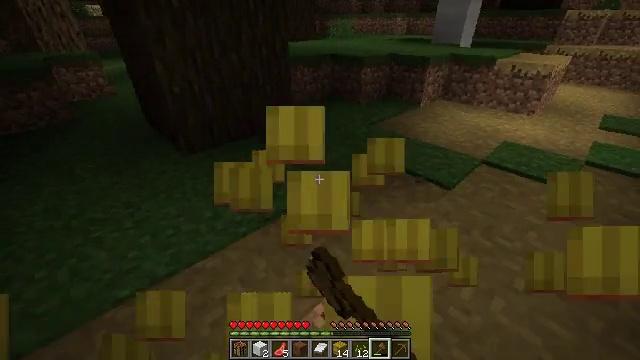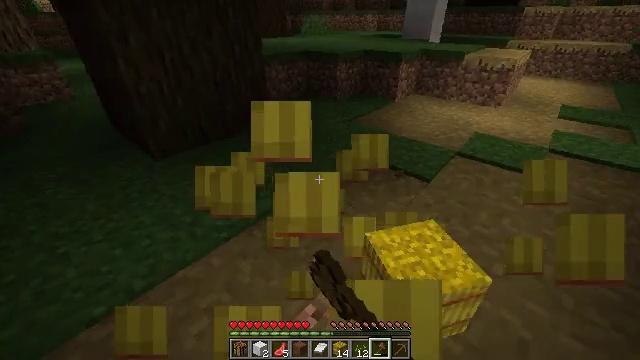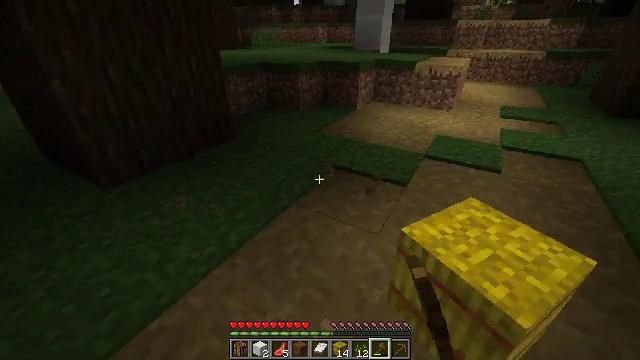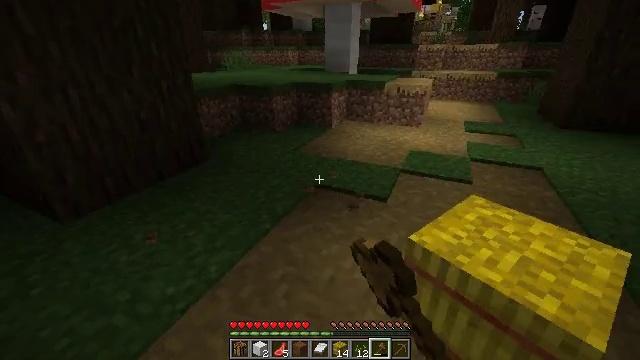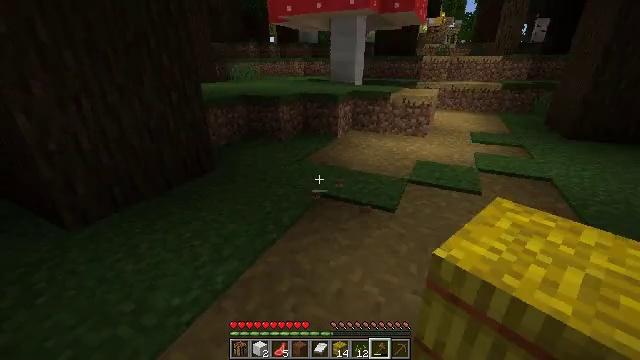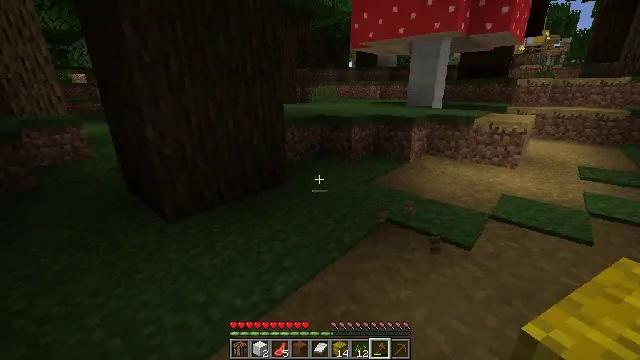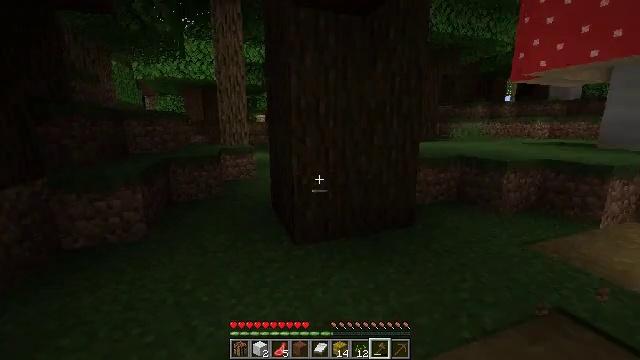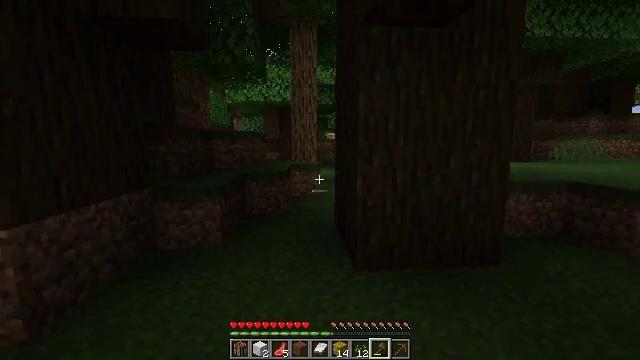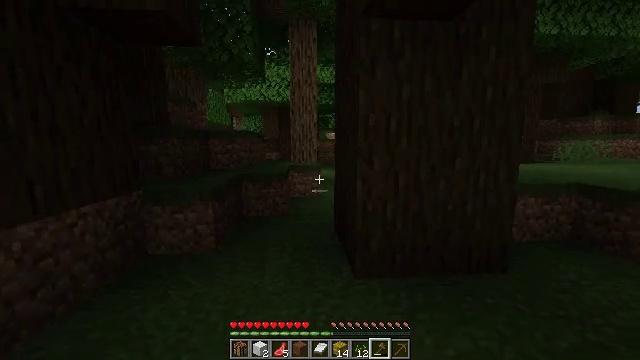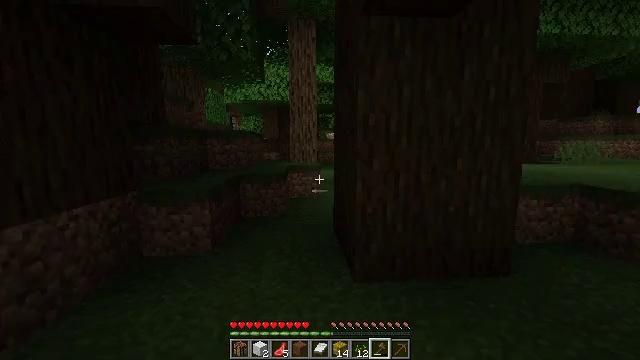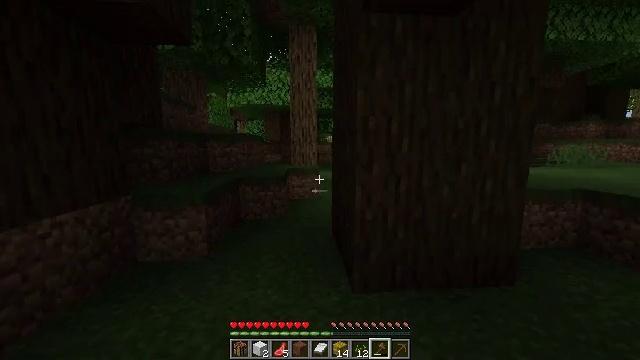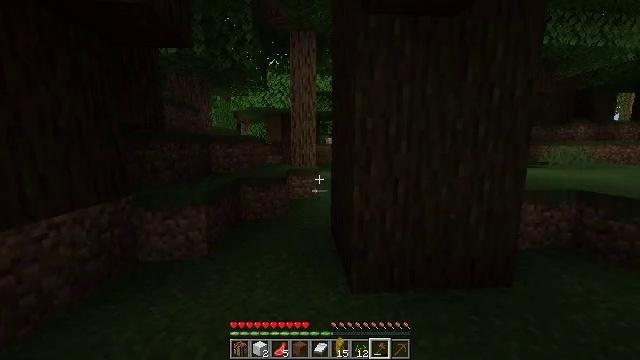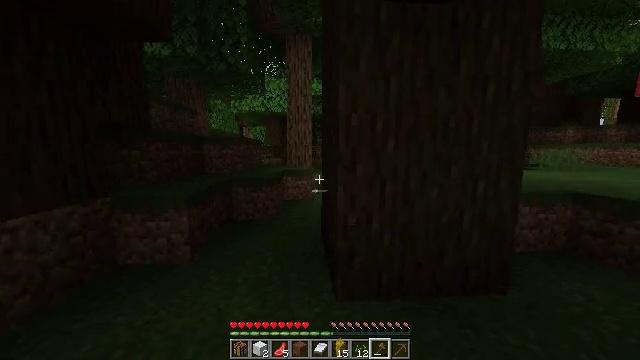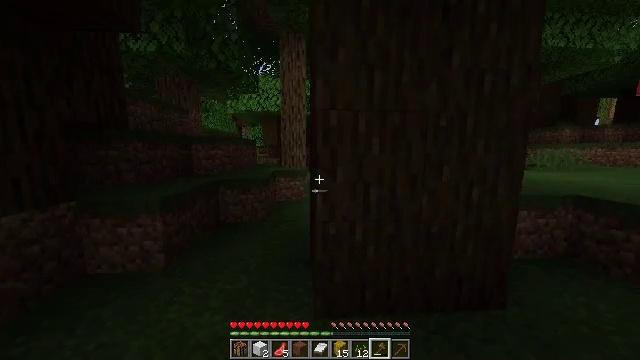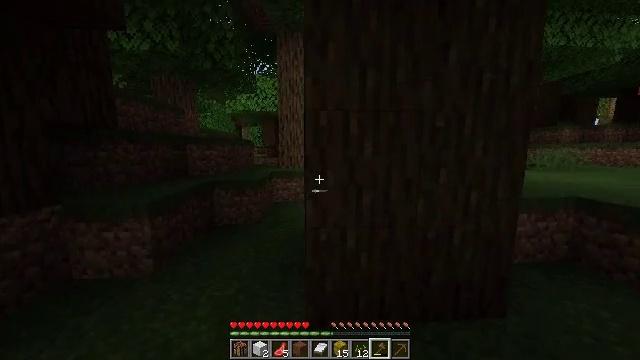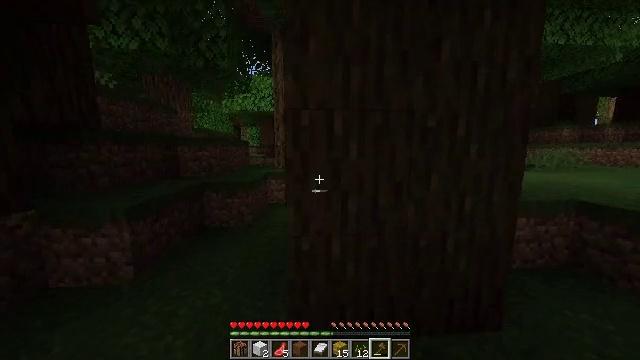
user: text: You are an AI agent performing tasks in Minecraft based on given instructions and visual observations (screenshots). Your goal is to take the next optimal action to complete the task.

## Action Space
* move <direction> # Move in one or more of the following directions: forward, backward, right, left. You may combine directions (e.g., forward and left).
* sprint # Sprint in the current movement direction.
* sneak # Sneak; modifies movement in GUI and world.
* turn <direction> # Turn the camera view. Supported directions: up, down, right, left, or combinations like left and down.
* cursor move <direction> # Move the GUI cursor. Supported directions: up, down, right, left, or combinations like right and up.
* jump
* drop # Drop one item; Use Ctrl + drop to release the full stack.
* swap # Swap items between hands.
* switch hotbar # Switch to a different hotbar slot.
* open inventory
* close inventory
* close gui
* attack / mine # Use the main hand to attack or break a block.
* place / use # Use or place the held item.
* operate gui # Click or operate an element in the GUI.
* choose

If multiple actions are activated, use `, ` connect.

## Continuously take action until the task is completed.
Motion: motion action
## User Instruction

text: Attack the stonecutter to pick it up.
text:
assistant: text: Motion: move forward and move left, turn right, attack / mine
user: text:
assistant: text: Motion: turn right and up, attack / mine
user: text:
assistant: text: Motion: turn right and up, attack / mine
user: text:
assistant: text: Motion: turn up
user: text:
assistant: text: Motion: move forward, turn left and up
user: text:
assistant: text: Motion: move forward, turn left and up
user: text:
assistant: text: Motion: move forward, turn left and up
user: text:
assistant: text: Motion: no_op
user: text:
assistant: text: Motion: move forward
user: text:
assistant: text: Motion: move forward
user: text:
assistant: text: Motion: move forward and move right
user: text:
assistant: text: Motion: move forward and move right
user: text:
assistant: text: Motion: move forward and move right
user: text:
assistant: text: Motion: move forward and move right
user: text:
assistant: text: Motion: move right
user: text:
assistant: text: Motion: move right
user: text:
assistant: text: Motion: move right
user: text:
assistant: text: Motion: move right, turn right
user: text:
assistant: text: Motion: move right, turn right
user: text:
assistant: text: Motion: move right, turn right
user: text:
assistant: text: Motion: move right, turn right
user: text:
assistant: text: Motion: move right, turn right and down
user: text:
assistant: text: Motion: move right, turn right
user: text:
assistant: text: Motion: move right
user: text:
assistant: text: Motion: move right, turn left
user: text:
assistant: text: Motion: move right, turn left
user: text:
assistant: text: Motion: move right, turn left
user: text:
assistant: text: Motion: move right, turn left
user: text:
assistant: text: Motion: move forward and move right, turn left
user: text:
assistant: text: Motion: move forward and move right, turn left